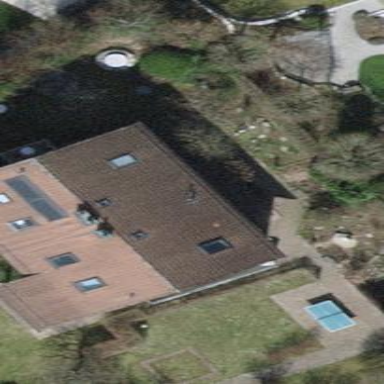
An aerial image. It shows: Semi-detached house with gabled roof.